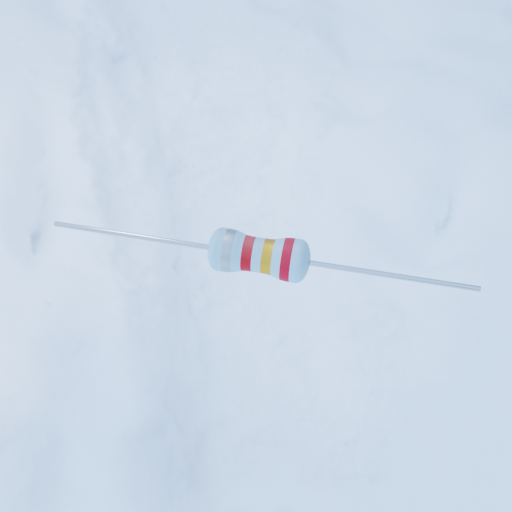
Resistor colour bands (in order): silver, red, gold, red